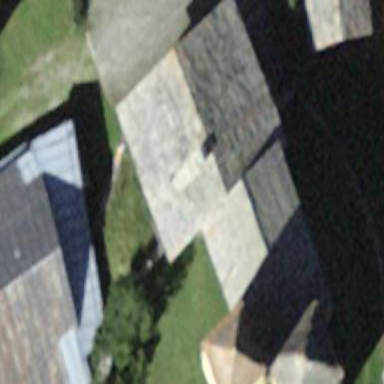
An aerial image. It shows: Church which is place of worship.